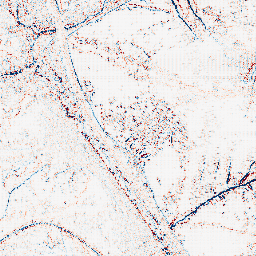
Category: edge_preserving
Decomposition family: median
Decomposition parameters: size: 3
Upsampling method: fft_zeropad
Upsampling parameters: scale: 2
Upsampling scale: 2